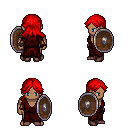
a pixel art fantasy rpg character, male body template, human, dark skin, red robe, robe skirt, red loose hair, cloth bracers, maroon shoes, shield, four views (front, back, left, right), 2x2 character sprite sheet, small pixel art, hard edges, no anti-aliasing